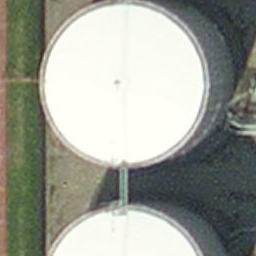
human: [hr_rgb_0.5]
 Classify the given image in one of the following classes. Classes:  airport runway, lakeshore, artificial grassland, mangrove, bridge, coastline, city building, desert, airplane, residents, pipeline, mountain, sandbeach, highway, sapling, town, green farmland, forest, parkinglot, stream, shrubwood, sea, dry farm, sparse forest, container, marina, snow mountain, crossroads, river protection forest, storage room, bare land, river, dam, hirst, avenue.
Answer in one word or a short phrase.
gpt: storage room